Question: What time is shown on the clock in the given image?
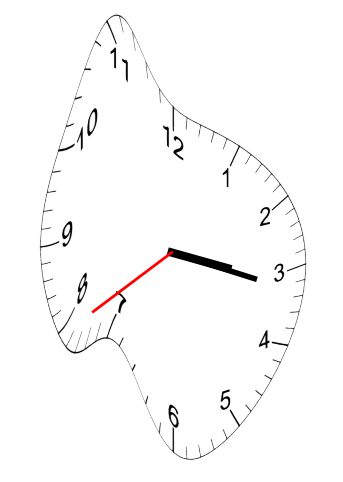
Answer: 03:16:39